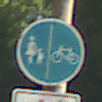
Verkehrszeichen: GetrennterRadUndGehwegRadwegRechts
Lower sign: EinspurigeFahrzeugeFrei4
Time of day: Midday
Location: Outdoor (RoadRail)
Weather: Clear
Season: NotSpecified
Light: Natural